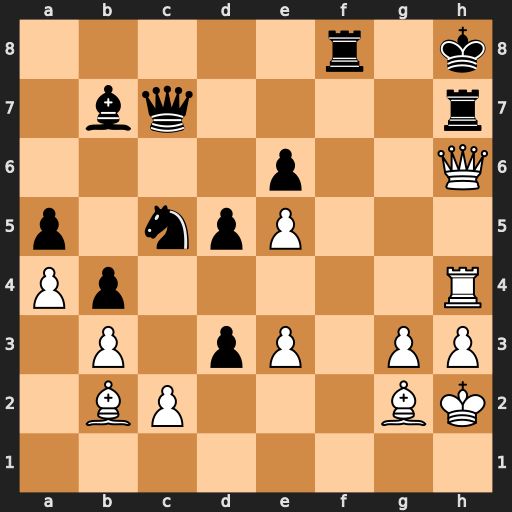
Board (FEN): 5r1k/1bq4r/4p2Q/p1npP3/Pp5R/1P1pP1PP/1BP3BK/8
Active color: w
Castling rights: -
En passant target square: -
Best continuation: Qxf8#